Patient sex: M
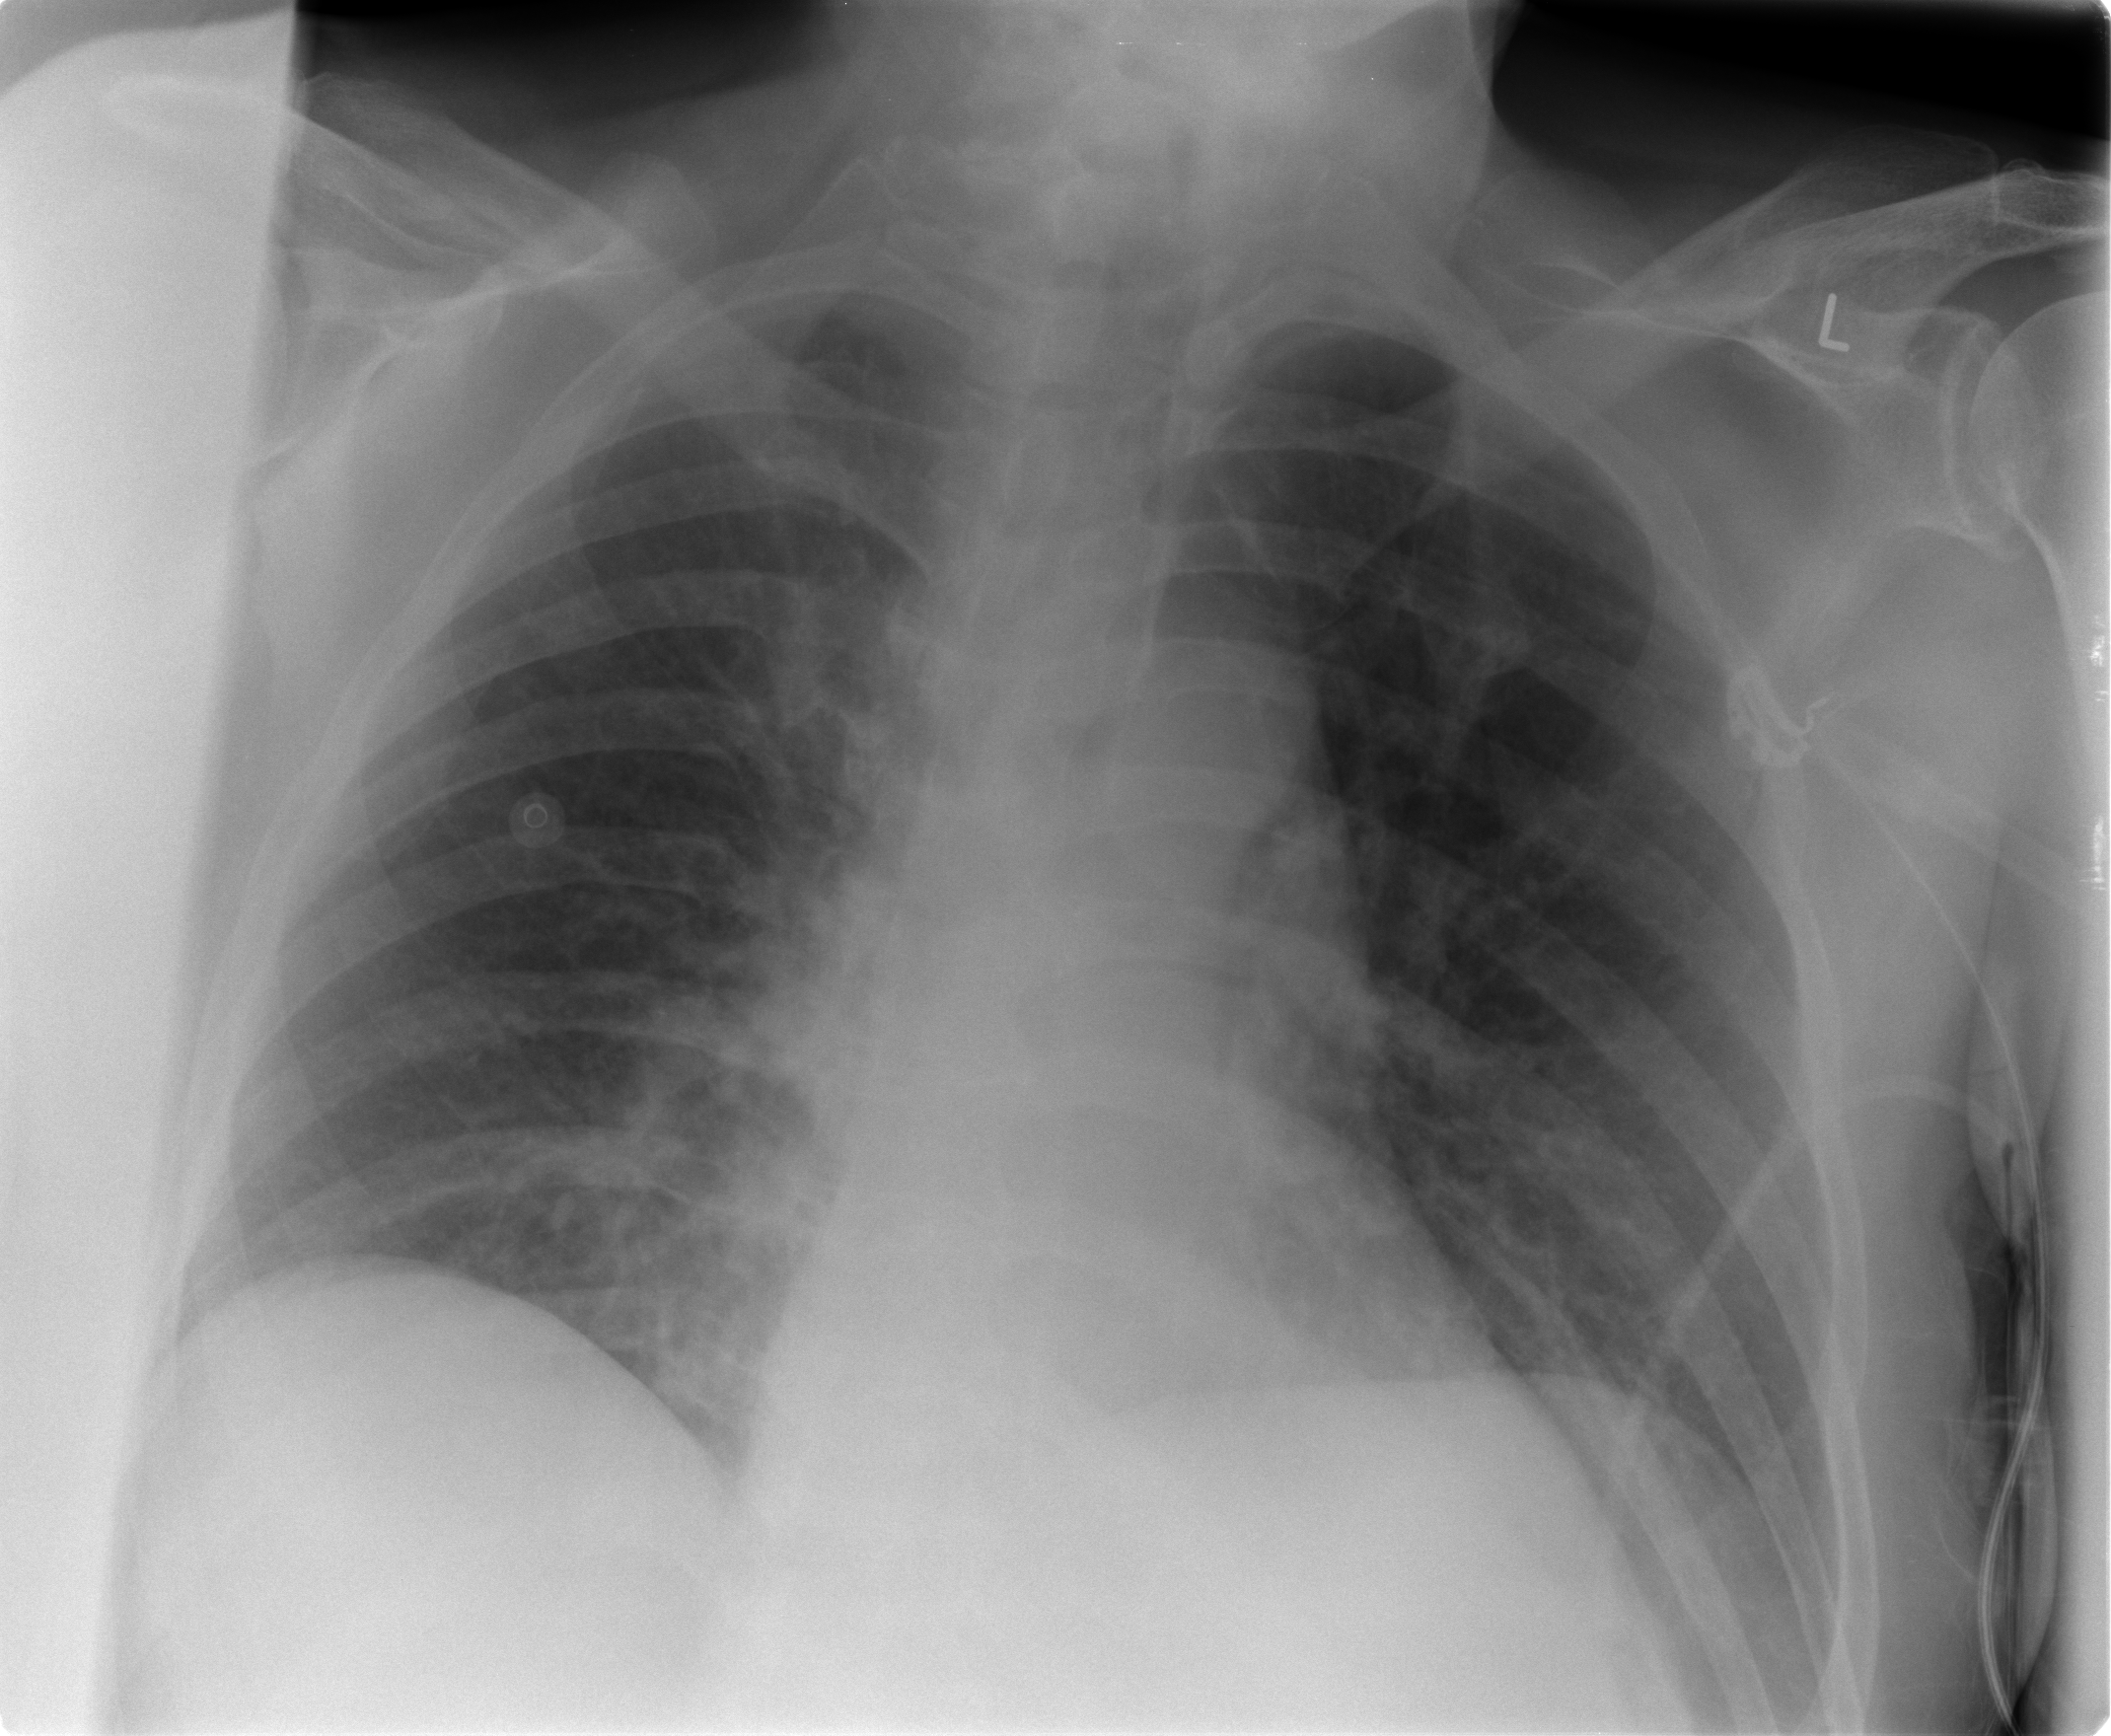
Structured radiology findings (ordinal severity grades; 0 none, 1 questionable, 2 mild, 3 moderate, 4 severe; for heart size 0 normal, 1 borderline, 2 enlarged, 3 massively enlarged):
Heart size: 2
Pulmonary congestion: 2
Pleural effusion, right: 0
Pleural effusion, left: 0
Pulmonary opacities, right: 0
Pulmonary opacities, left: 0
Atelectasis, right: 0
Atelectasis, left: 0